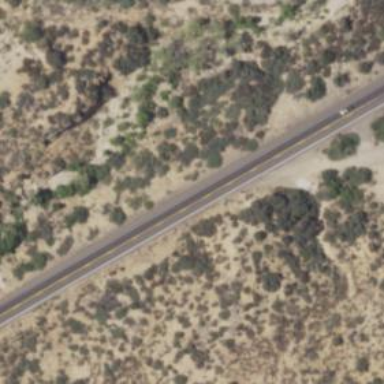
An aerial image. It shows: Abandoned road.